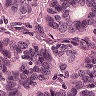
Metastatic tissue present: yes